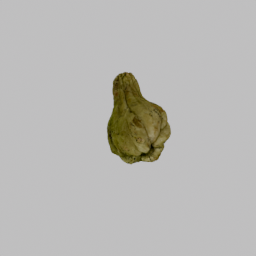
Label: decoration